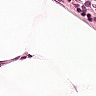
Metastatic tissue present: no